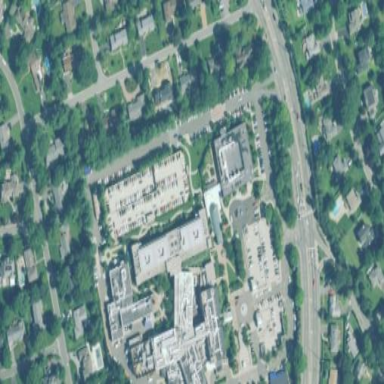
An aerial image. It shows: Hospital providing healthcare services.